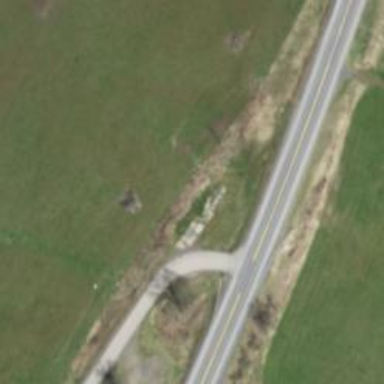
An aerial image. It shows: Driveway leading to service road.